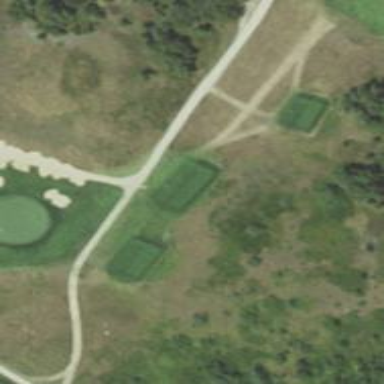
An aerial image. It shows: Path for both road and golf.